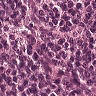
Metastatic tissue present: no